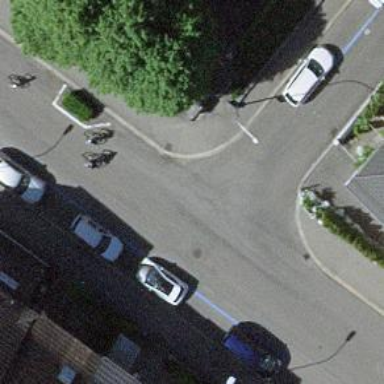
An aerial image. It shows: Residential road with asphalt surface. There are sidewalks on both sides and parallel parking lanes on the right side.